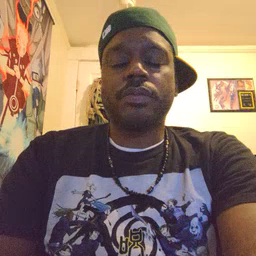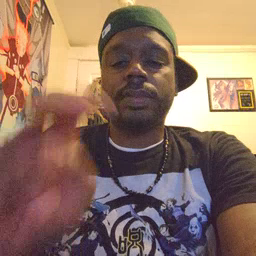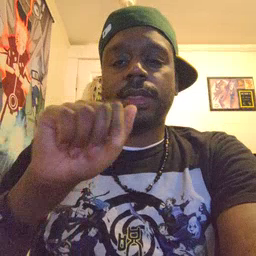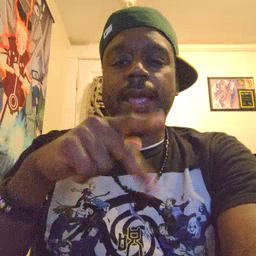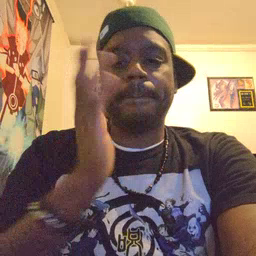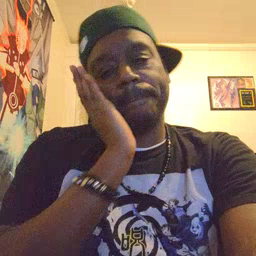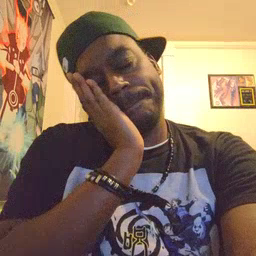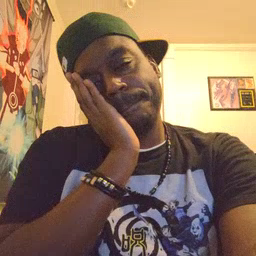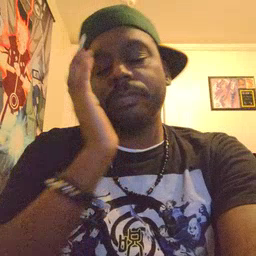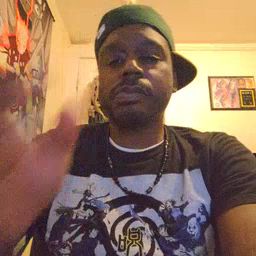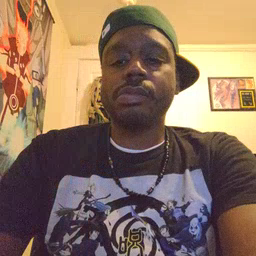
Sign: nap